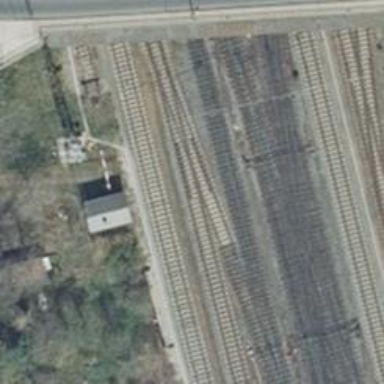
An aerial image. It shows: Milestone along the railway with catenary mast.